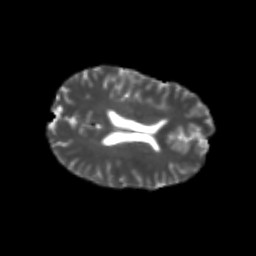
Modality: T2w
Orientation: axial
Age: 24
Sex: female
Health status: healthy
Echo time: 0.074 s